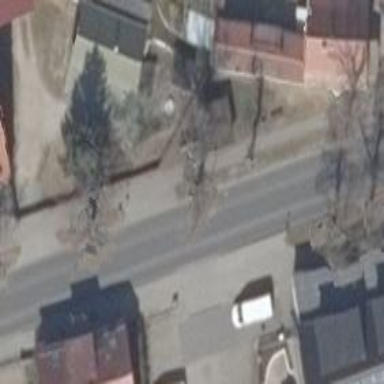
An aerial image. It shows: Tertiary road with asphalt surface. It has separate sidewalks on both sides.